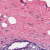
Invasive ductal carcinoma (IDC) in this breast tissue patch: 0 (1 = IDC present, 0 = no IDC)